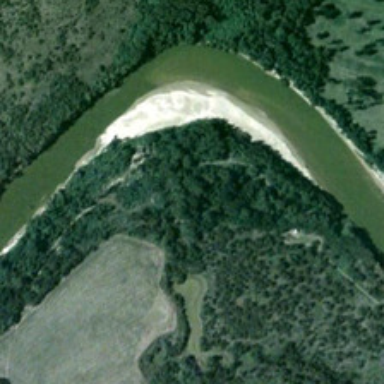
Many green trees are in two sides of a curved green river .